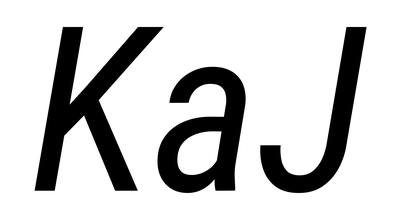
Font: Roboto-Italic_Condensed_Italic